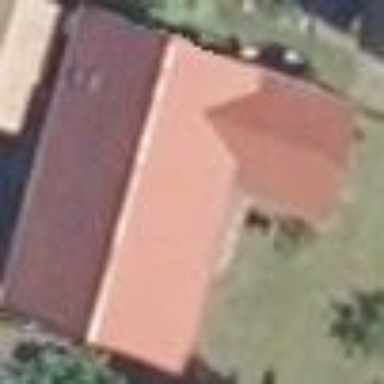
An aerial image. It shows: Simple house.